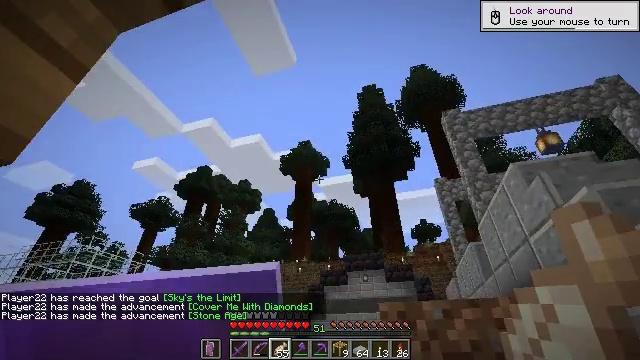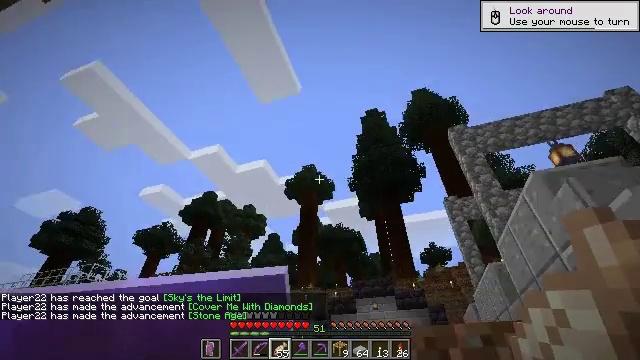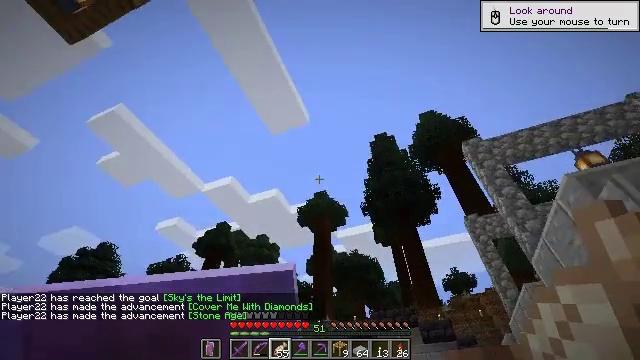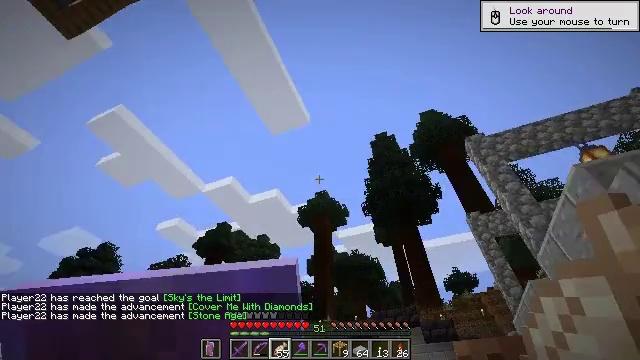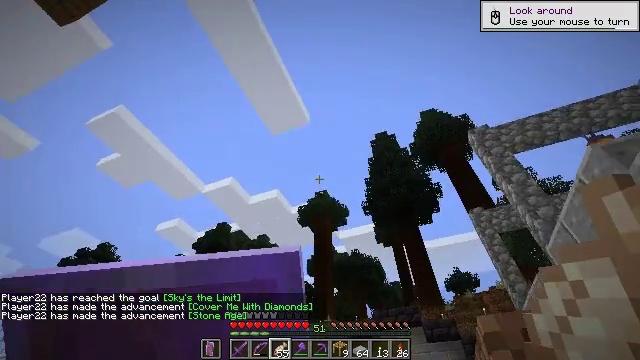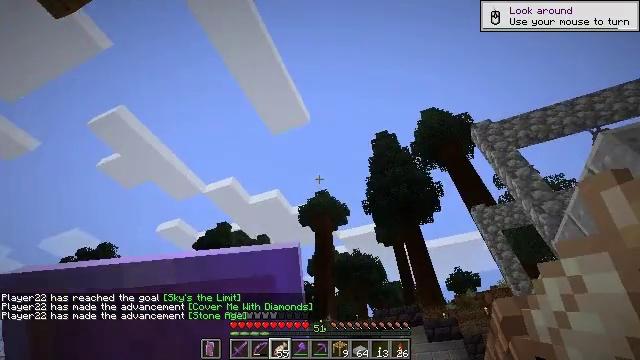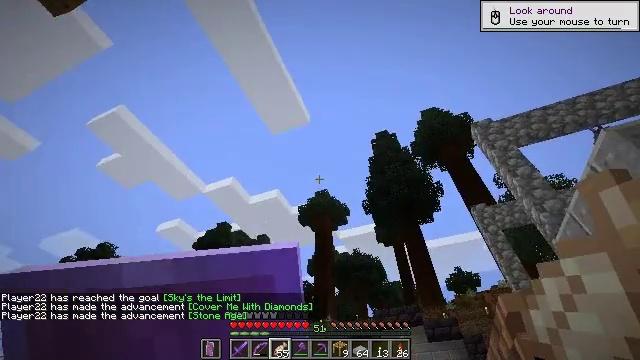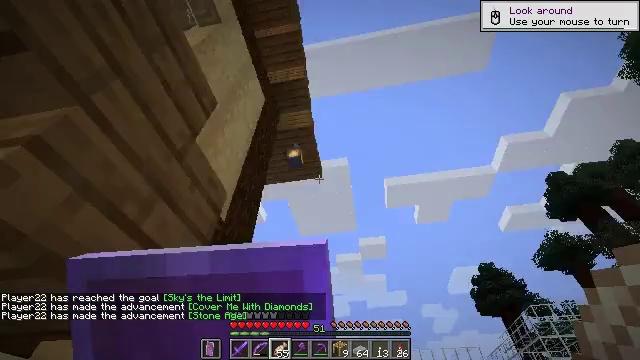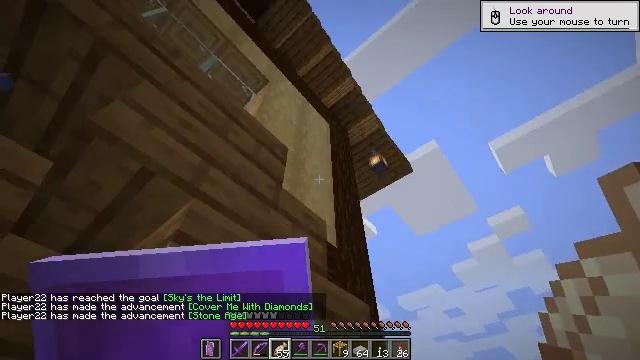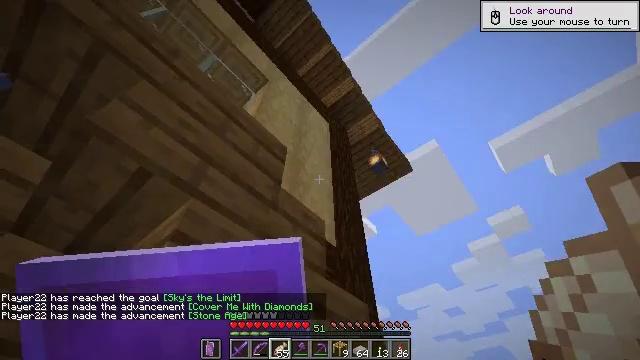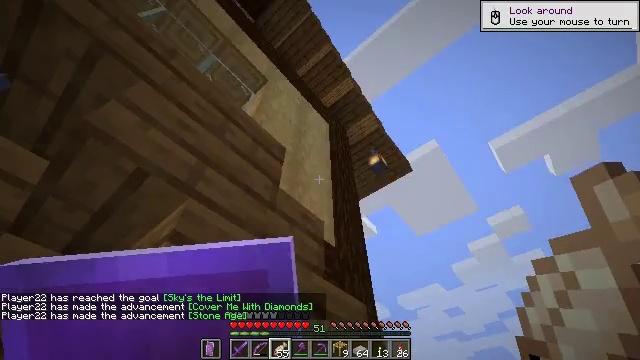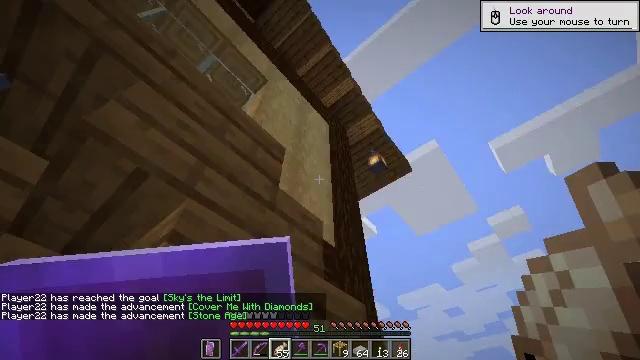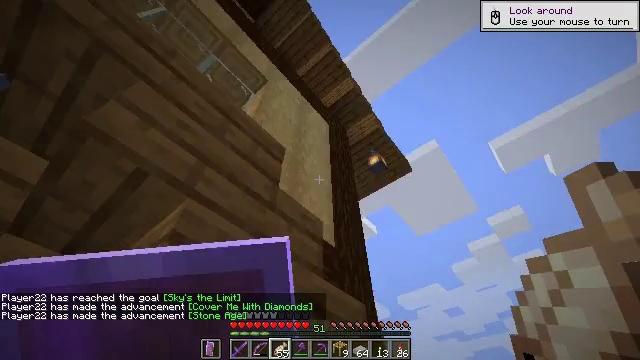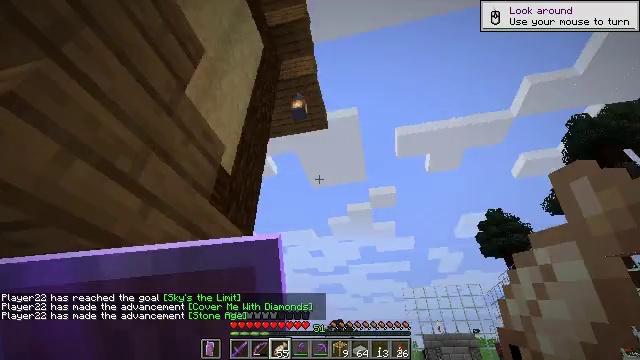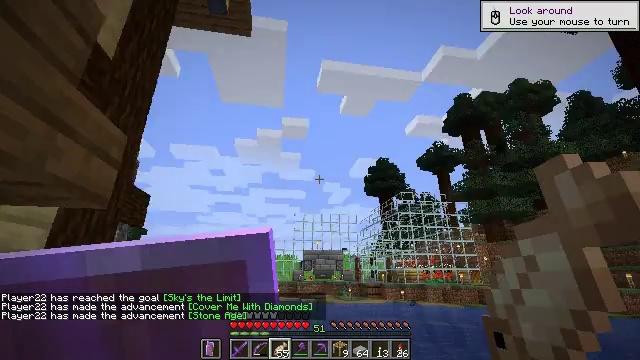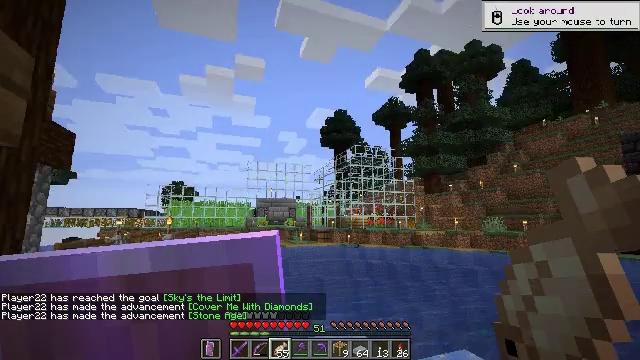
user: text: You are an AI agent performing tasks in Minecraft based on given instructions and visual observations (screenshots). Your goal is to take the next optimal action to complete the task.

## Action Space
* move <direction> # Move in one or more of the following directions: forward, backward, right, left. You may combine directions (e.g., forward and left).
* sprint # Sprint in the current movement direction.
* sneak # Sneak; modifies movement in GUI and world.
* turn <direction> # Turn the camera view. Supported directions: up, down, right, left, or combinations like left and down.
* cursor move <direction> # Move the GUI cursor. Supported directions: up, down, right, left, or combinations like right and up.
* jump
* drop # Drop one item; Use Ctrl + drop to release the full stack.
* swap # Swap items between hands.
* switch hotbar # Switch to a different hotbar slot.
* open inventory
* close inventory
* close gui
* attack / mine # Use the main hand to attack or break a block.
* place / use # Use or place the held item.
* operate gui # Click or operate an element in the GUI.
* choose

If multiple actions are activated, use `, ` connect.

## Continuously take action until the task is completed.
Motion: motion action
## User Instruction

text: Hunt mobs.
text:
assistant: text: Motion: move forward, turn left and up
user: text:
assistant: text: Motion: move forward, turn left and up
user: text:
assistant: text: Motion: move forward
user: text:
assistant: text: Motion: move forward
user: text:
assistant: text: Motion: no_op
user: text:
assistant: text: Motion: no_op
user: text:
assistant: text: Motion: turn left and up
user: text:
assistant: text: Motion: turn left and up
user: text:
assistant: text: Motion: no_op
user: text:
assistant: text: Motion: no_op
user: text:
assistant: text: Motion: no_op
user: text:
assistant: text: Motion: no_op
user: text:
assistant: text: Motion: turn right and down
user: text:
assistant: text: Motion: turn right and down
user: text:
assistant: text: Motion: turn right and down
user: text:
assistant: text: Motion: turn right and down
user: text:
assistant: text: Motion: turn right and down
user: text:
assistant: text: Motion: turn right and down
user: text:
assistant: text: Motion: no_op
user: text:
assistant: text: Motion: no_op
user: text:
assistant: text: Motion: turn down
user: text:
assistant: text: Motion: no_op
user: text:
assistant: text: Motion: no_op
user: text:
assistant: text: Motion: no_op
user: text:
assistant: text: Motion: no_op
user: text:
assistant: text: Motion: no_op
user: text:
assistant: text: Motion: no_op
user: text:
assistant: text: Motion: no_op
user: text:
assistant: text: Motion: no_op
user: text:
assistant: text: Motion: no_op